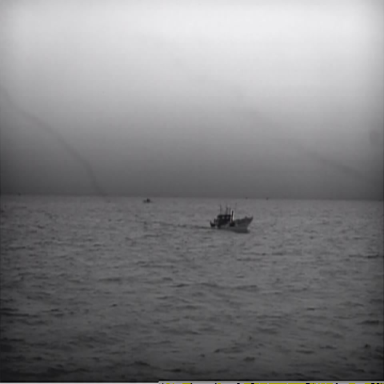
There is a bulk_carrier in the infrared image.